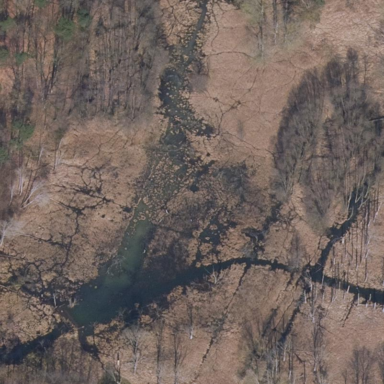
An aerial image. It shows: Wetland area characterized by wet meadow.